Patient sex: M
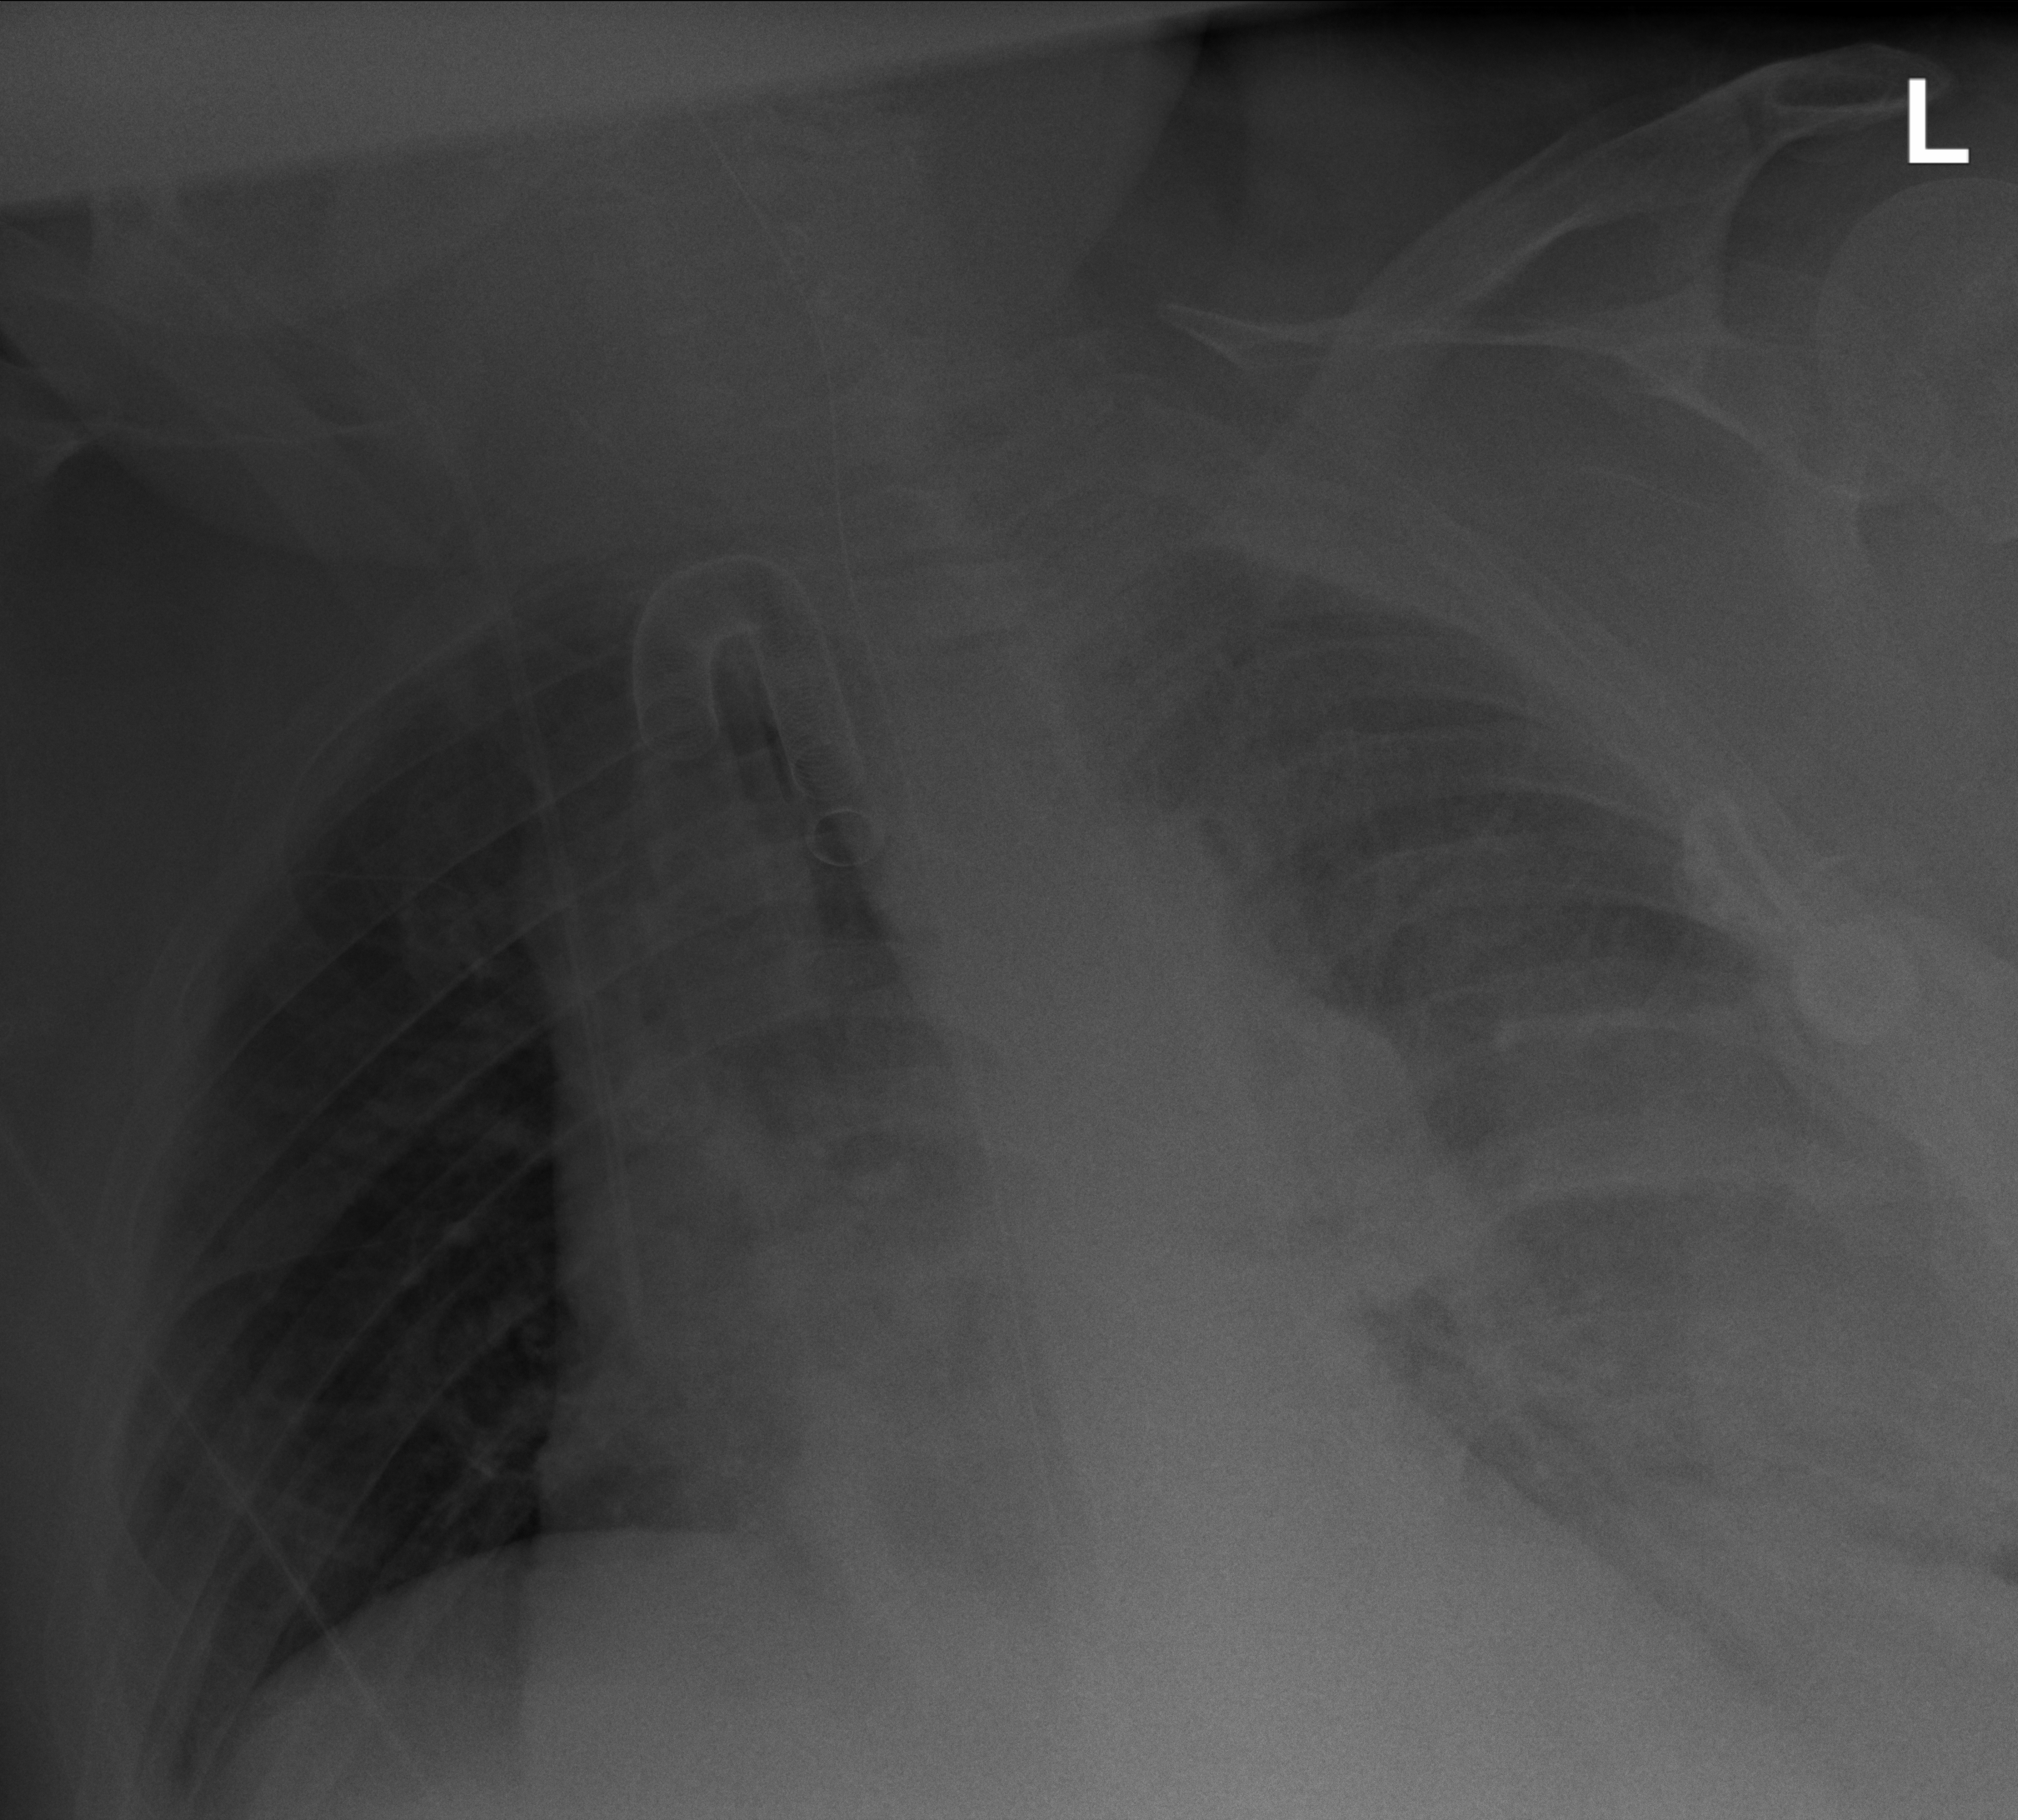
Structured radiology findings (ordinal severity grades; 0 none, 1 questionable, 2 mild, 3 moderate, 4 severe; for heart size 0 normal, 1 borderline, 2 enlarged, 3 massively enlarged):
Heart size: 2
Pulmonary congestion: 2
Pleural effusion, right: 0
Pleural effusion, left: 3
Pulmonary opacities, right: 0
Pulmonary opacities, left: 2
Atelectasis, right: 0
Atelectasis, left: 3